高一 · 组合数学
（2018$\cdot$河南二模）将 “杨辉三角” 中的数从左到右、从上到下排成一数列: 1, 1, 1, 1, 2, 1,

$1,3,3,1,1,4,6,4,1, \cdots$, 如图所示程序框图用来输出此数列的前若干项并求其和, 若输入 $m=4$ 则相应最后的输出 $S$ 的值是

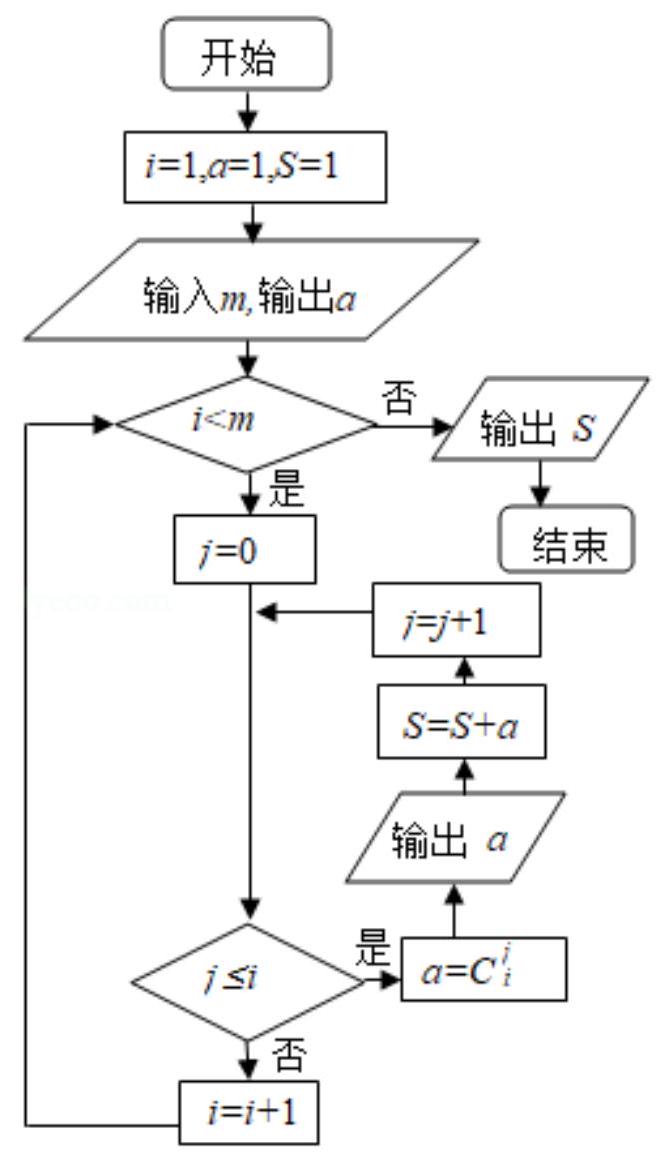
答案: 15
解析: 解: $i=1, m=4$, 满足条件 $i<m, j=0$, 满足条件 $j \leqslant i$, 则 $a=C_{1}^{0}=1, S=1+1=2$; $j=1$, 满足条件 $j \leqslant i$, 则 $a=C_{1}^{1}=1, S=2+1=3$;

$j=2$, 不满足条件 $j \leqslant i$, 则 $i=2, j=0$, 满足条件 $j \leqslant i$, 则 $a=C_{2}^{0}=1, S=3+1=4$;

$j=1$, 满足条件 $j \leqslant i$, 则 $a=C_{2}^{1}=2, \quad S=4+2=6$;

$j=2$, 满足条件 $j \leqslant i$, 则 $a=C_{2}^{2}=1, S=6+1=7$;

$j=3$, 不满足条件 $j \leqslant i$, 则 $i=3, j=0$, 满足条件 $j \leqslant i$, 则 $a=C_{3}^{0}=1, S=7+1=8$;

$j=1$, 满足条件 $j \leqslant i$, 则 $a=C_{3}^{1}=3, S=8+3=11$;

$j=2$, 满足条件 $j \leqslant i$, 则 $a=C_{3}^{2}=3, S=11+3=14$;

$j=3$, 满足条件 $j \leqslant i$, 则 $a=C_{3}^{3}=1, S=14+1=15$;

$j=4$, 不满足条件 $j \leqslant i$, 则 $i=4$, 不满足条件 $i<m$, 输出 $S=15$;

故答案为: 15